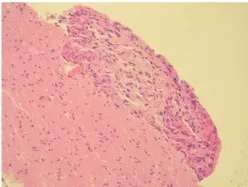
Histological examinations of a specimen obtained in left temporal lobe. Tumor tissue was localized along the cerebral meninges (HE stain, 100x) (A).
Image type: pathology (h&e)